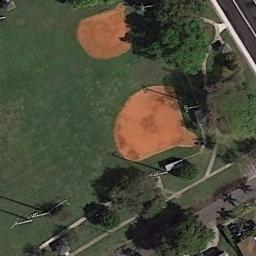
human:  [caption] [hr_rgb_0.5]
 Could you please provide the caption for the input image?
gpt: Two baseball diamonds are in the middle of grass next to many trees .

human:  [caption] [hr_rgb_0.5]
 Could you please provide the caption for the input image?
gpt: There are two baseball diamonds in the grass surrounded by the forests and roads .

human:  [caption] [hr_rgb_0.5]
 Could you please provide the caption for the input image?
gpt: There is a white house on the edge of the baseball field .

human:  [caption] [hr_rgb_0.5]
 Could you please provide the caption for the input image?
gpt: Two baseball diamonds of different sizes on the lawn with some trees .

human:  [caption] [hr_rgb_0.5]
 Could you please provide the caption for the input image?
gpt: Many trees are beside the two baseball diamonds .